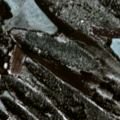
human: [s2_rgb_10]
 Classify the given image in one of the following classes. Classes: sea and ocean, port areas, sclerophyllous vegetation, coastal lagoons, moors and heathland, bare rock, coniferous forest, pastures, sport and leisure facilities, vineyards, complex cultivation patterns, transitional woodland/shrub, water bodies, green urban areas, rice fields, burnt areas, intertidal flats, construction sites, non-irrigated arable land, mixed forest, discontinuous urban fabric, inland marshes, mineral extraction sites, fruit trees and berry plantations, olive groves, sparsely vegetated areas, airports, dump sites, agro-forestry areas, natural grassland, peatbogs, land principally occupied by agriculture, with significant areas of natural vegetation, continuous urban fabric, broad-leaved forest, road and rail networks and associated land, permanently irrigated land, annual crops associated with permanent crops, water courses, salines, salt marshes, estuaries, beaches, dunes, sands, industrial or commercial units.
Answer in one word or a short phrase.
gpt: coniferous forest, transitional woodland/shrub, water bodies